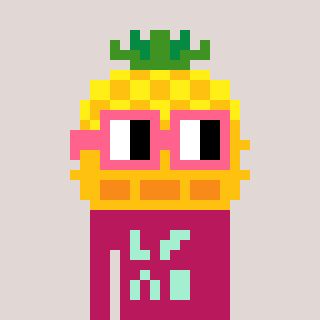
a pixel art character with square pink glasses, a pineapple-shaped head and a darkpink-colored body on a warm background